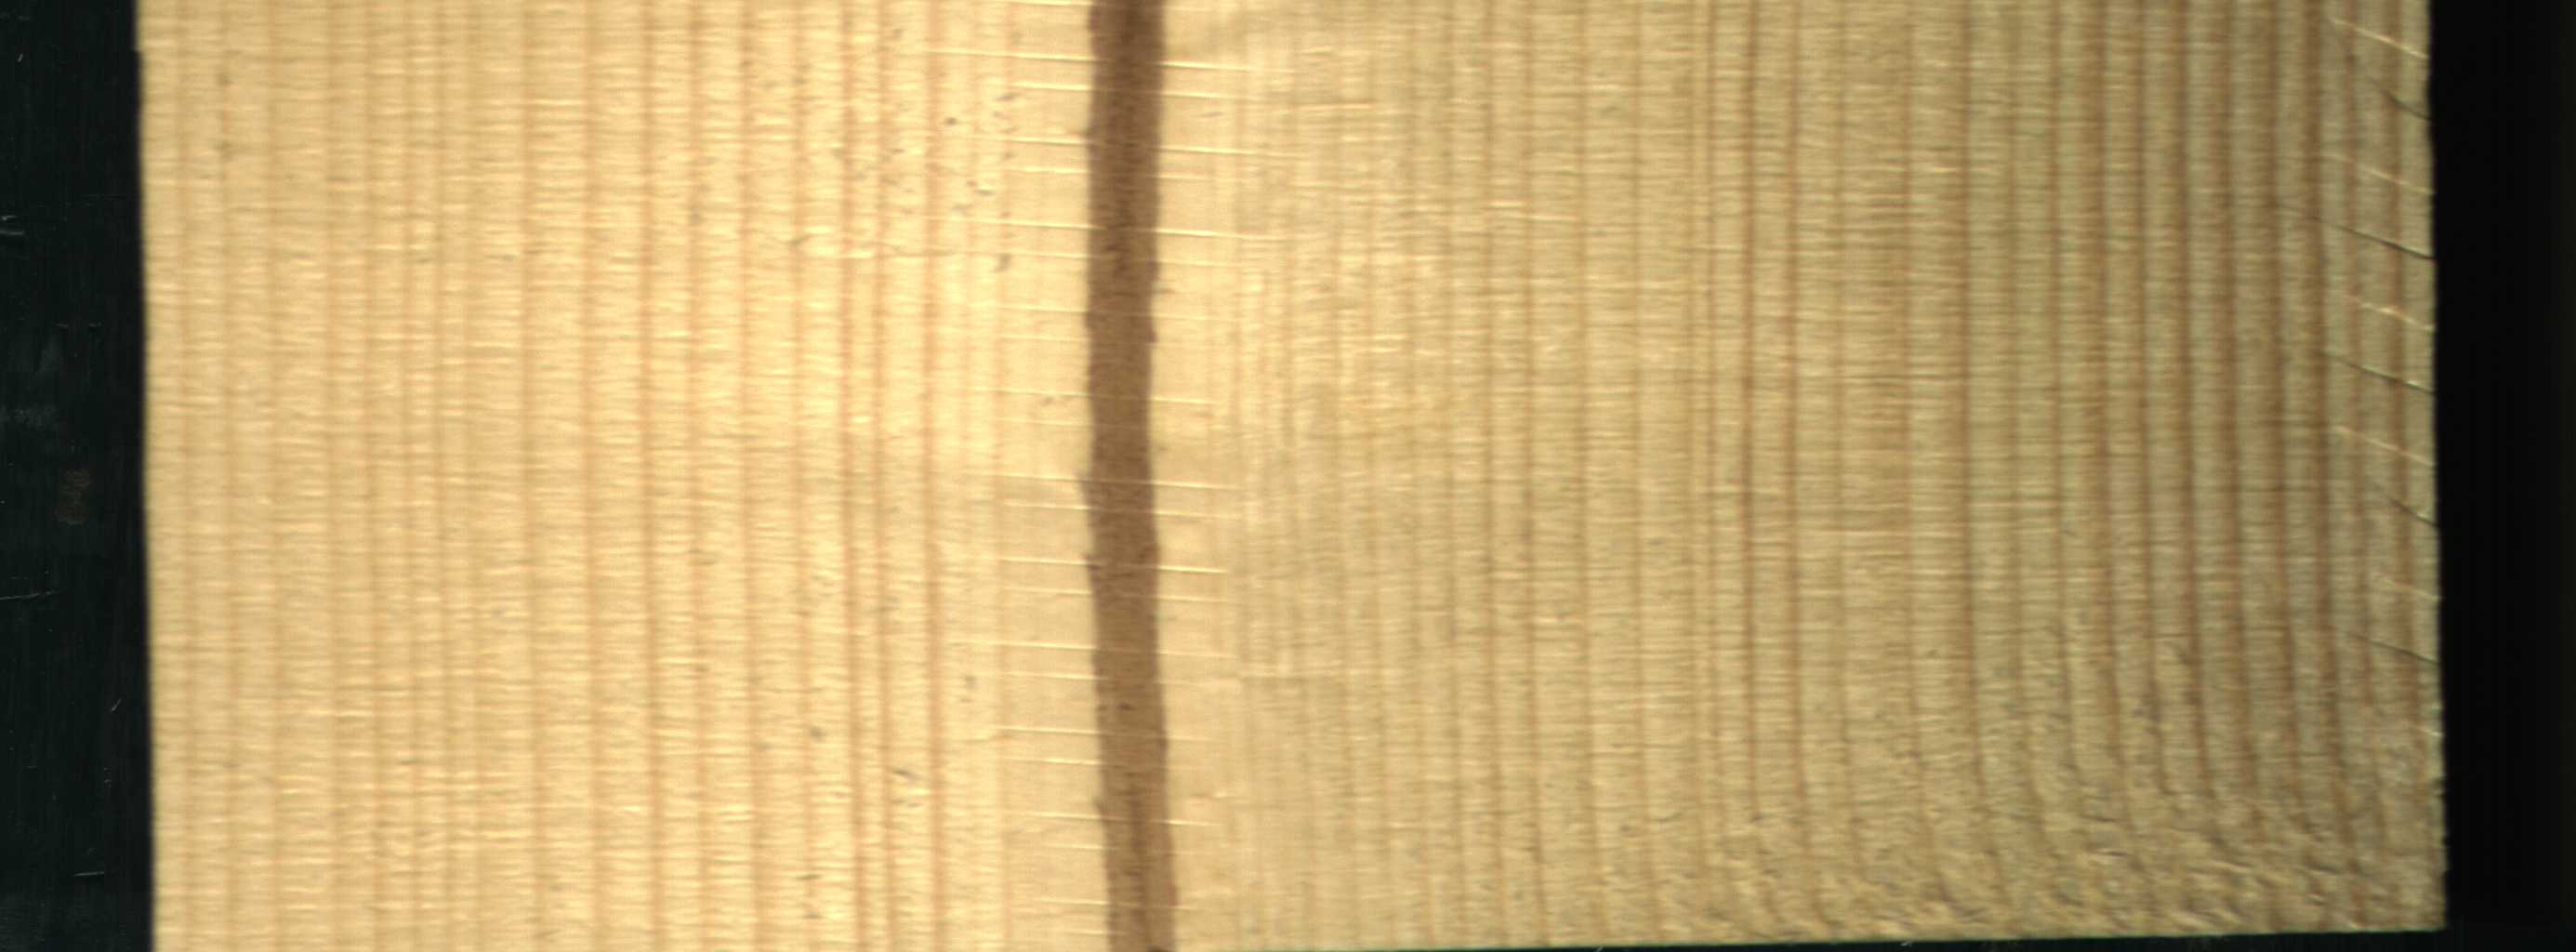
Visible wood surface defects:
Marrow